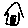
Label: house